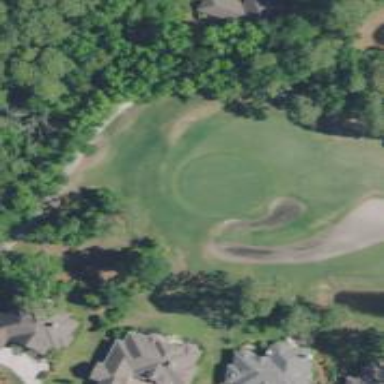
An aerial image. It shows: View of golf hole.